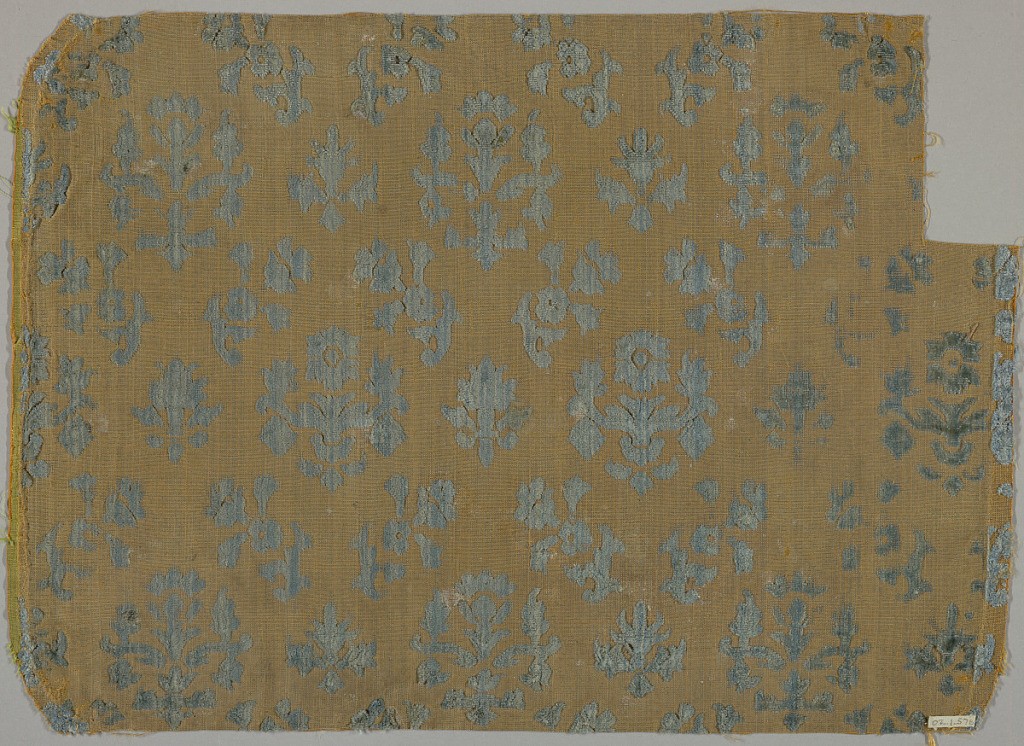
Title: Fragment
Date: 17th century
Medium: silk Technique: supplementary warp forming raised pile in plain weave foundation
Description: Detached floral and candelabras forms in blue on deep tan.